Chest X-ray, AP view. Patient: 12 years old, sex M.
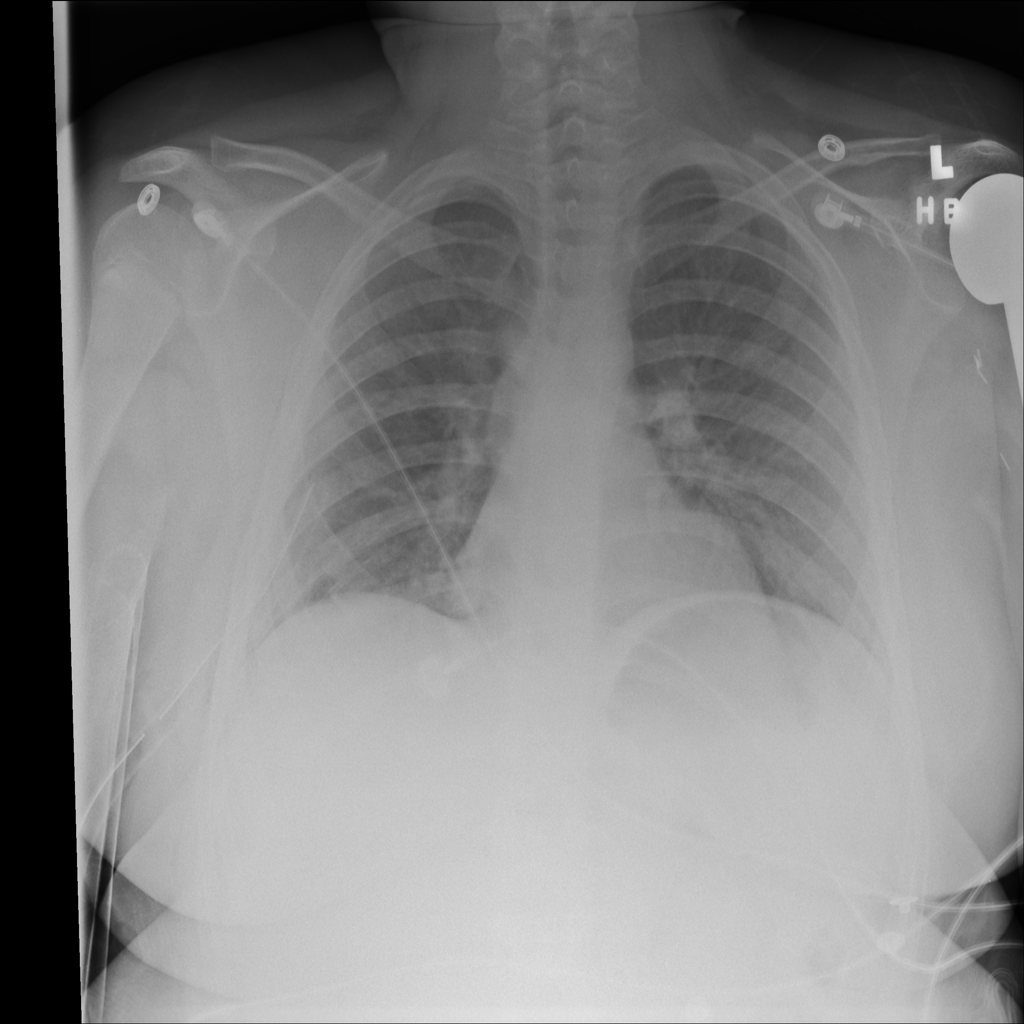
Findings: No Finding